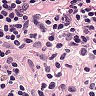
Metastatic tissue present: no